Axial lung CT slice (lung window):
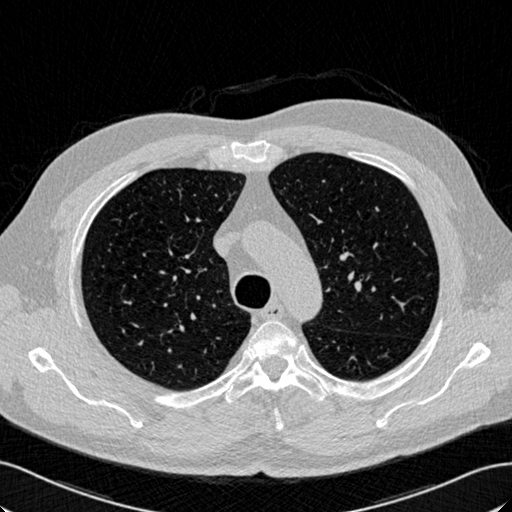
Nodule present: no